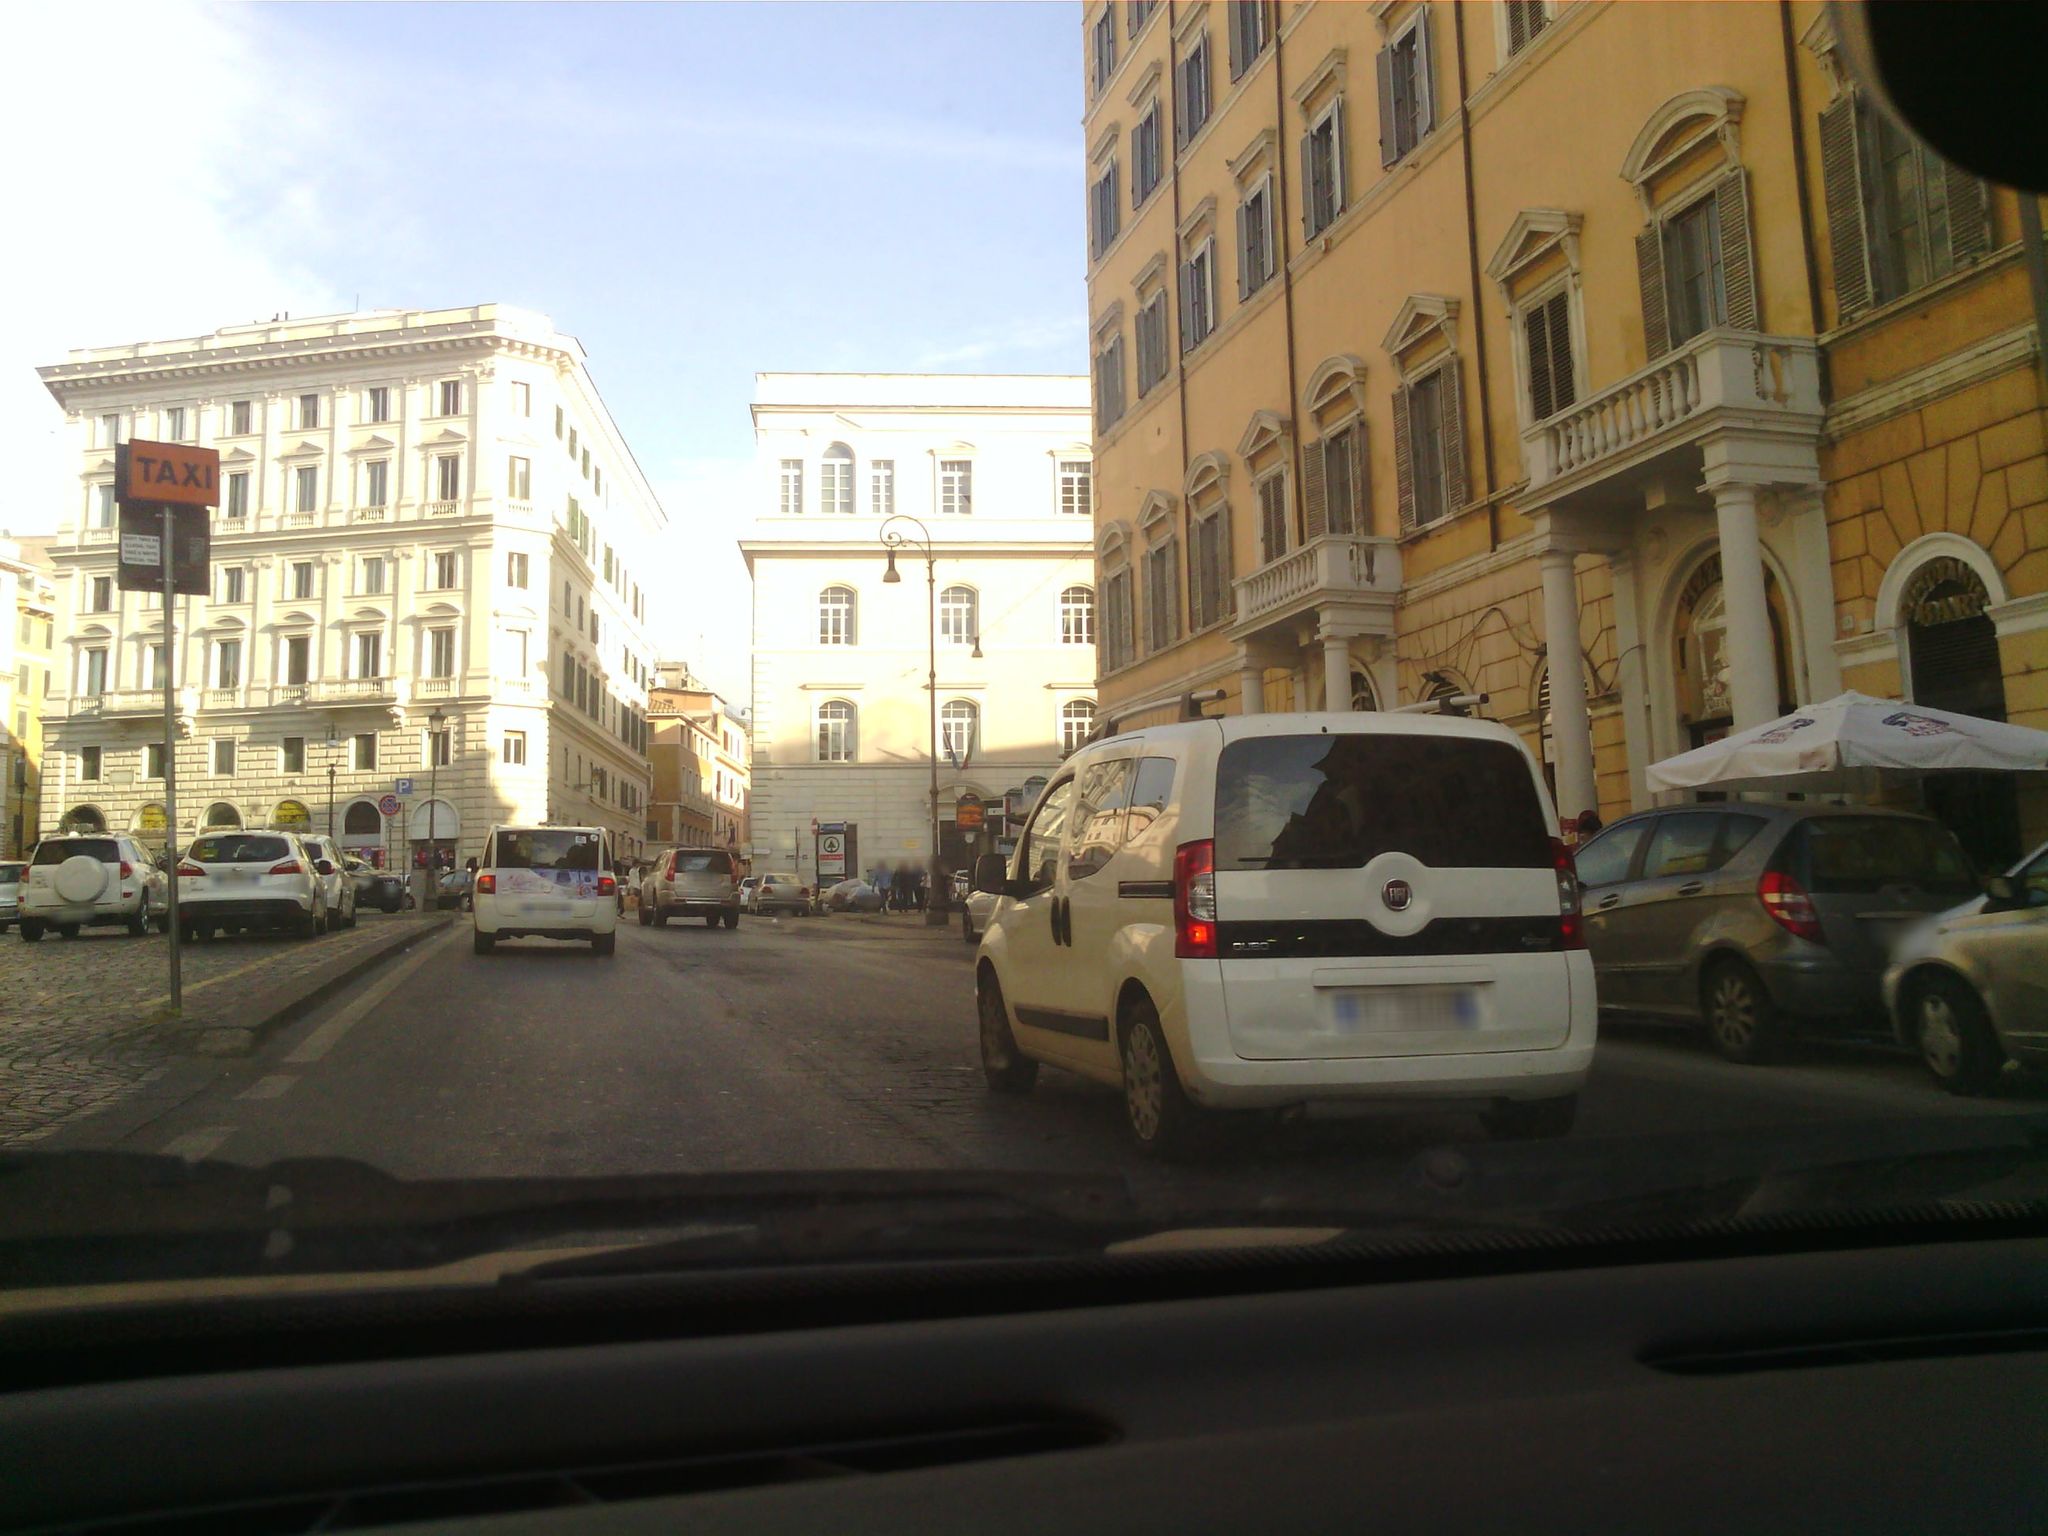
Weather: clear
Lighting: day
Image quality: good
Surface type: driving surface
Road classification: footway
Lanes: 2
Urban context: urban centre
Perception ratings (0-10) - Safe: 1.54, Lively: 8.39, Beautiful: 6.03, Boring: 6.84, Depressing: 4.93, Wealthy: 8.37